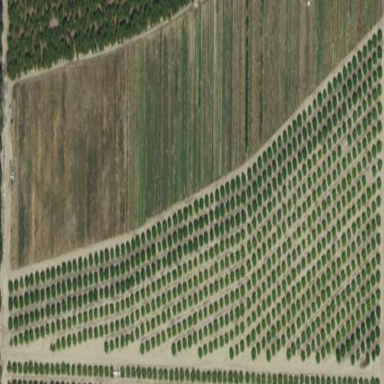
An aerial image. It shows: Orchard.